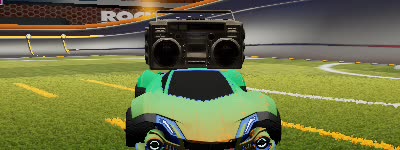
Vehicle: werewolf